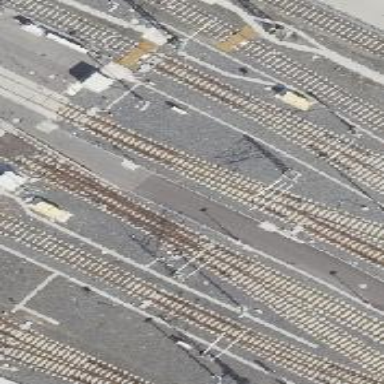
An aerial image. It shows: Railway switch.